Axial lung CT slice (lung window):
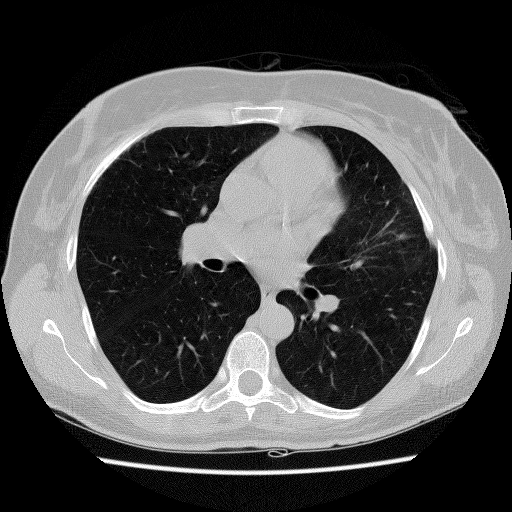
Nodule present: no